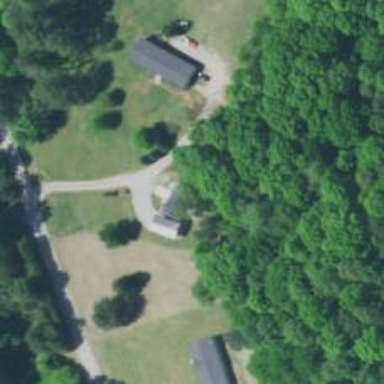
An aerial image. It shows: Driveway leading to service road.